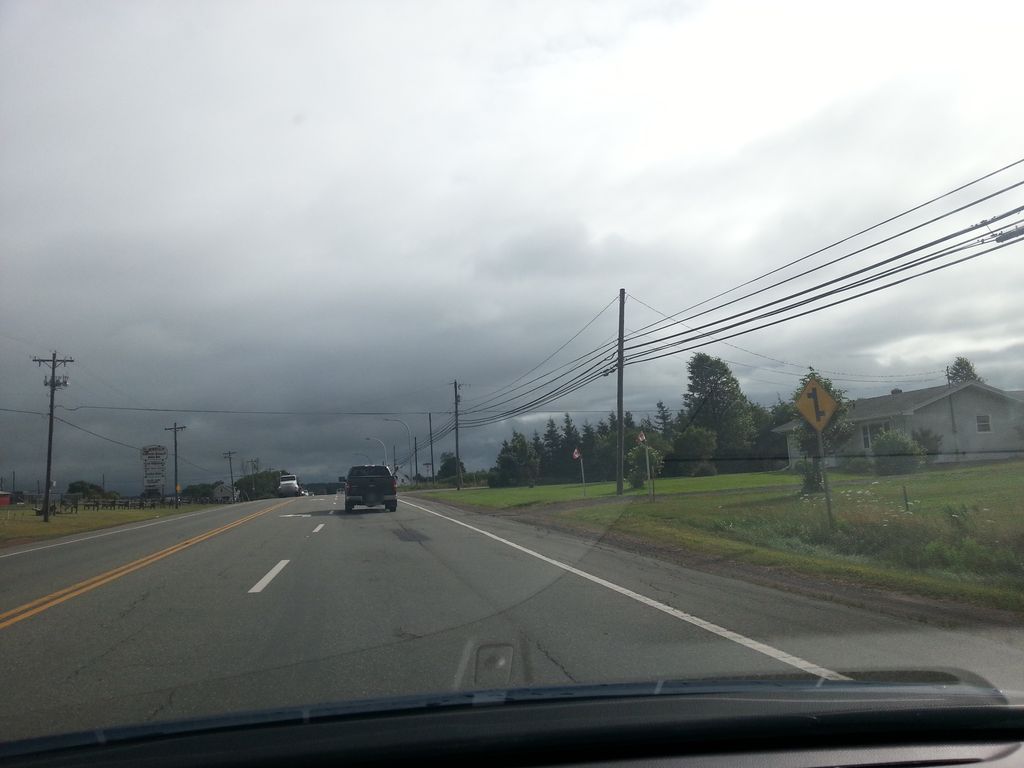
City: charlottetown